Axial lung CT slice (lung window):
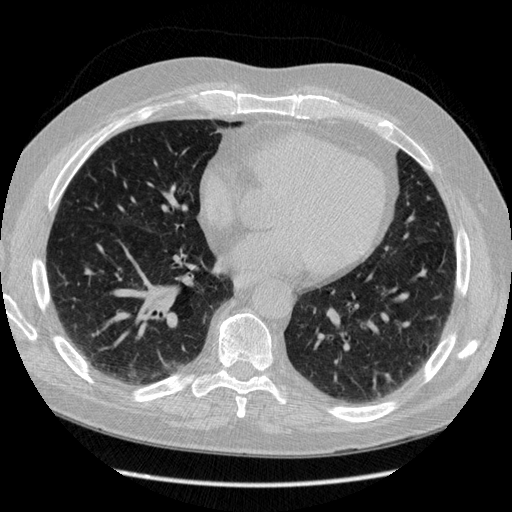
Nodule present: yes
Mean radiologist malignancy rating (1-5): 3